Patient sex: F
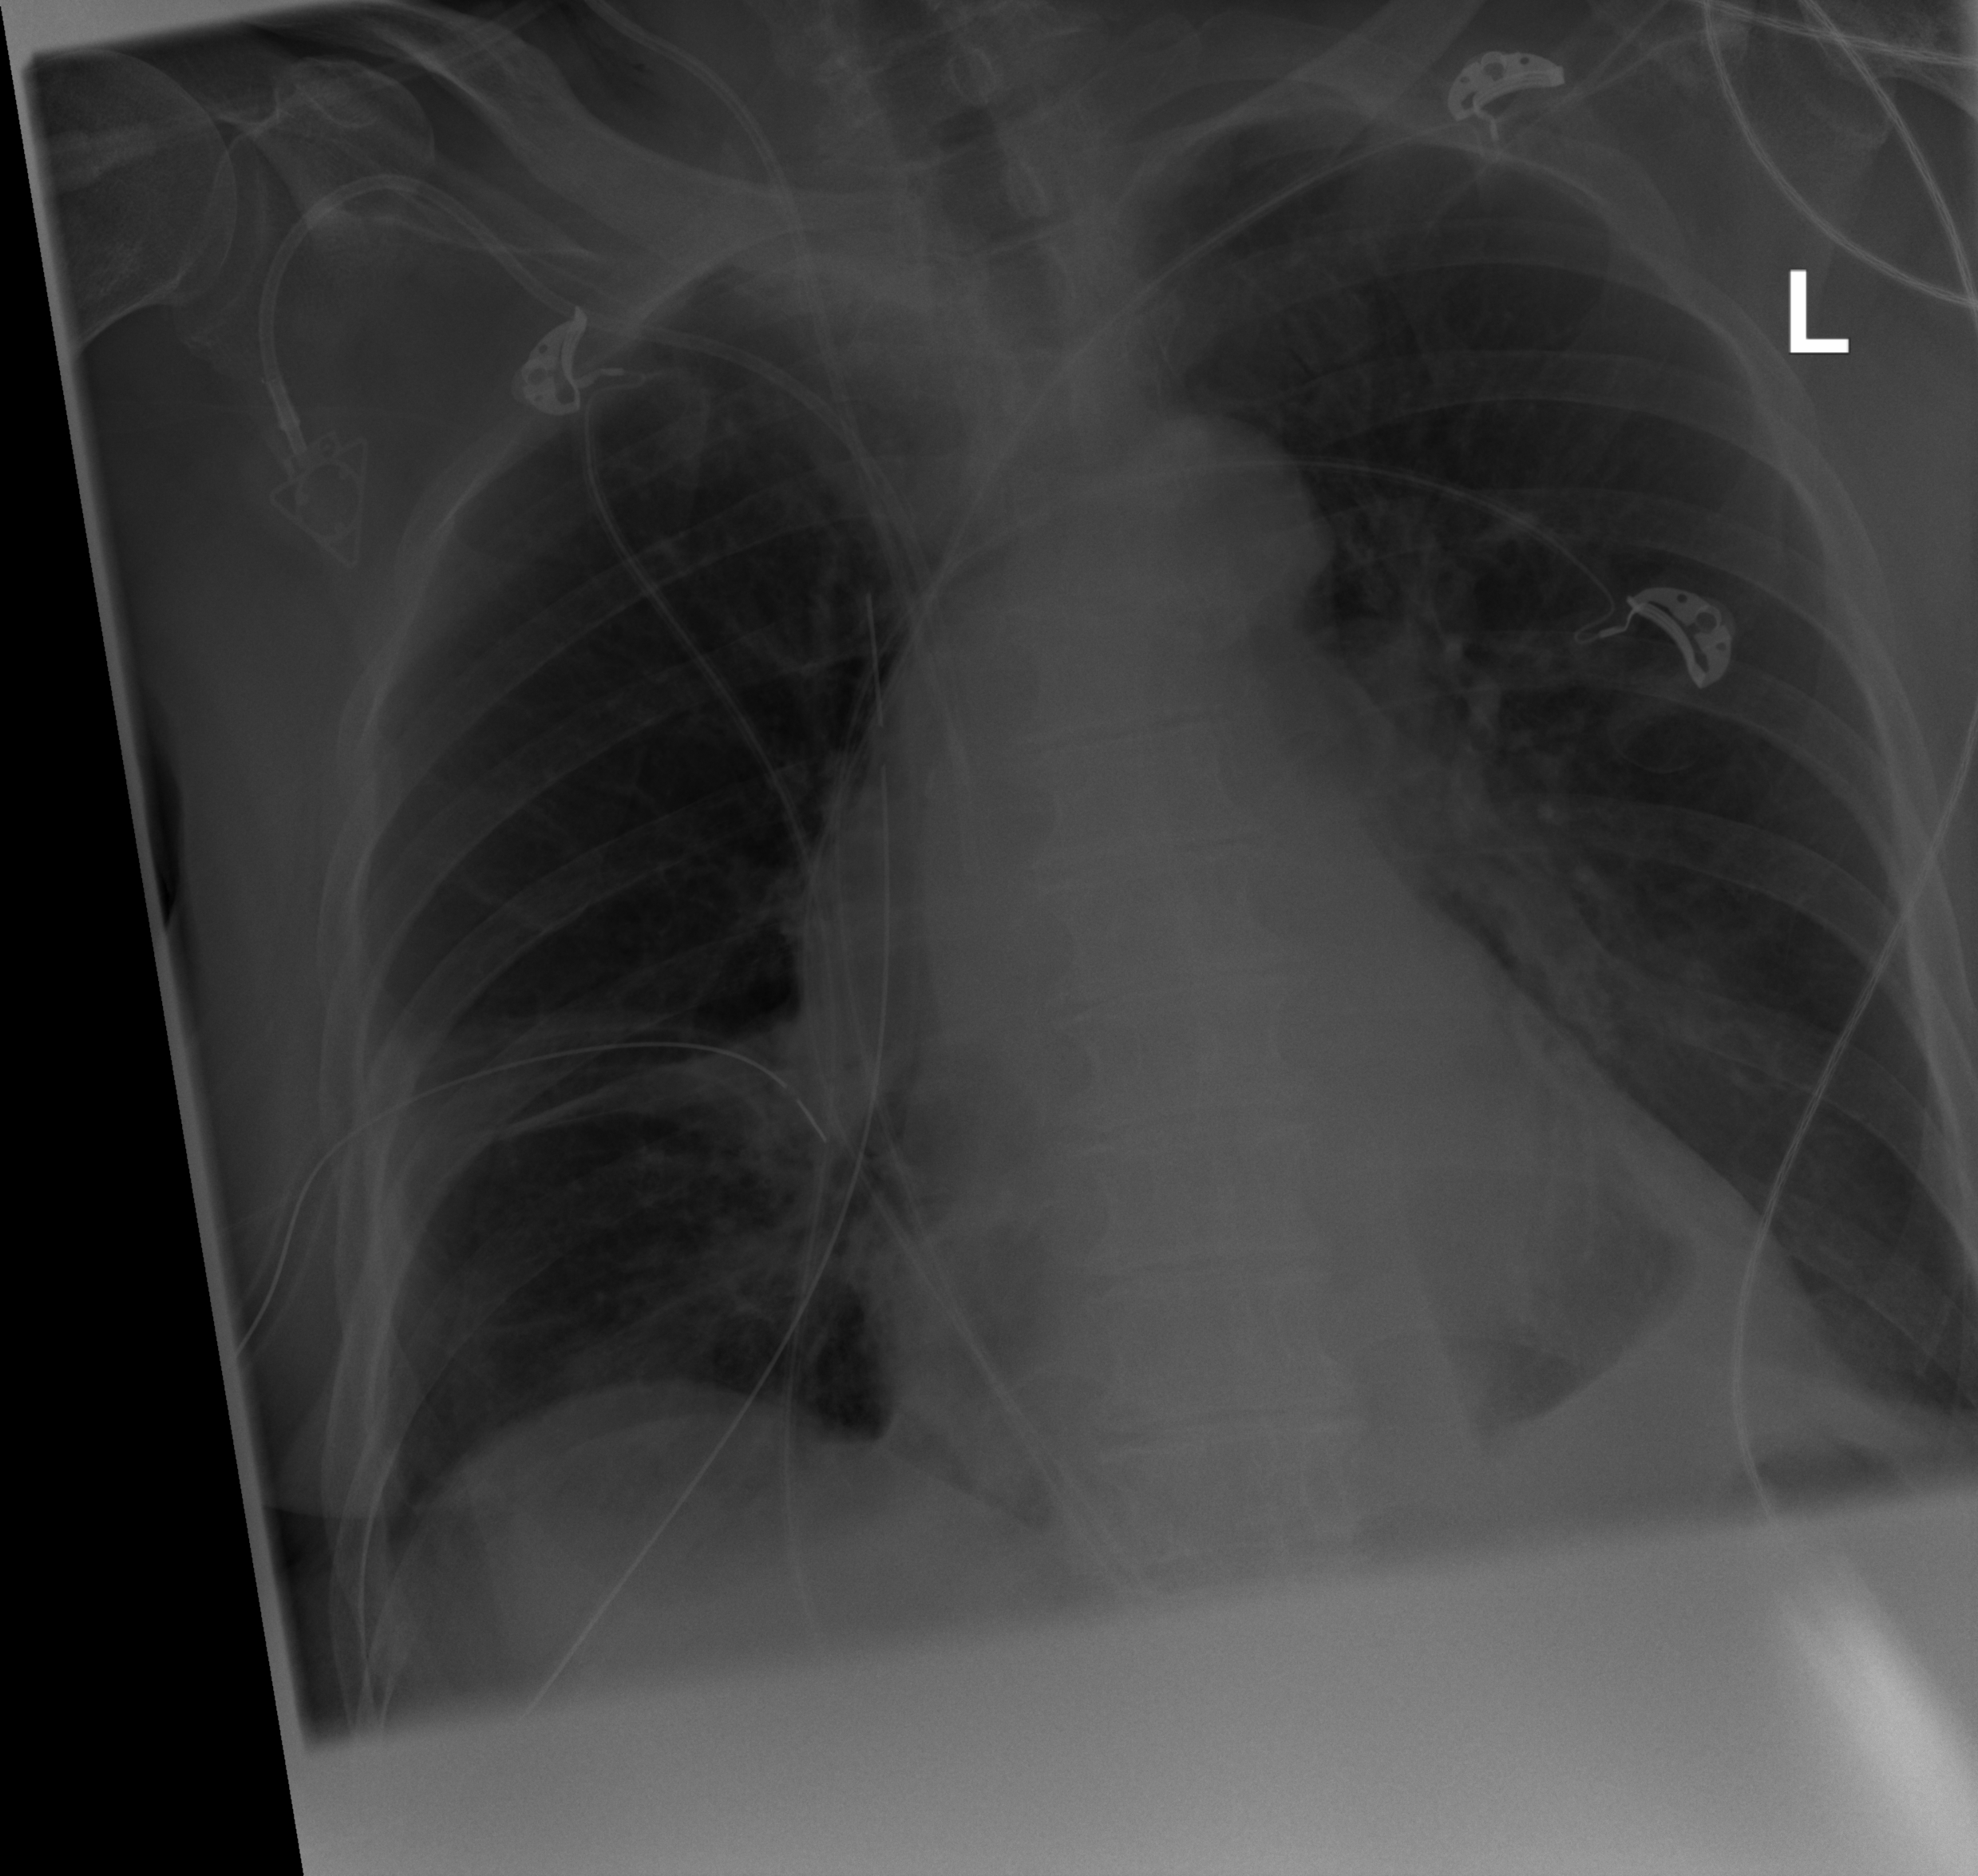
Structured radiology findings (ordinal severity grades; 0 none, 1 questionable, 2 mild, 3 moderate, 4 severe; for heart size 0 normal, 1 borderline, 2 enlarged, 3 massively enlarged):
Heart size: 1
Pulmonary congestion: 0
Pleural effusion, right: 0
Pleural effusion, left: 0
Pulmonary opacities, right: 0
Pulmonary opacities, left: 0
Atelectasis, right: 2
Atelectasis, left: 2